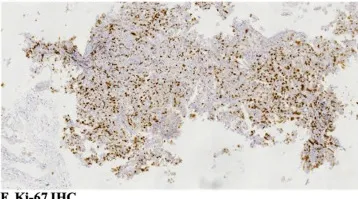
Ki-67 was 60%. SP x100). SP, streptavidin-peroxidase.
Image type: pathology (immunostaining)